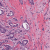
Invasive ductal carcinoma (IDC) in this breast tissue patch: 1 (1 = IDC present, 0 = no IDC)